Field crop: tomato
Growth stage: 2
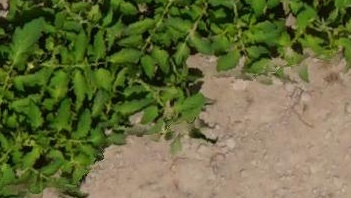
Species: tomato